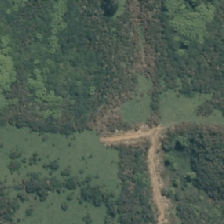
Land cover: grose_broom